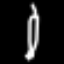
Label: pencil